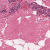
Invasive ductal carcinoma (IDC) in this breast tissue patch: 0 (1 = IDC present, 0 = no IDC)